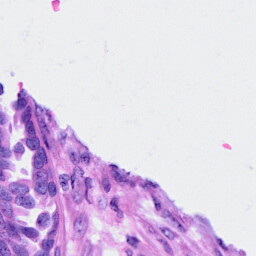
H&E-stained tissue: Ovarian